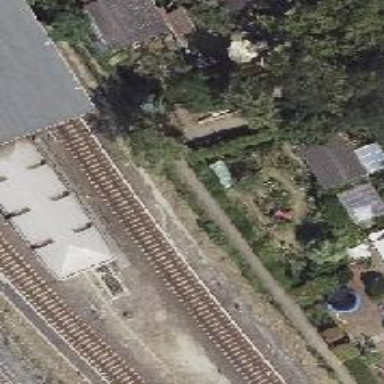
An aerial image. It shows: Solitary milestone along the railway.